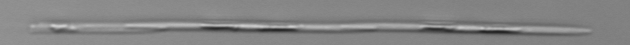
Label: Pseudo-nitzschia